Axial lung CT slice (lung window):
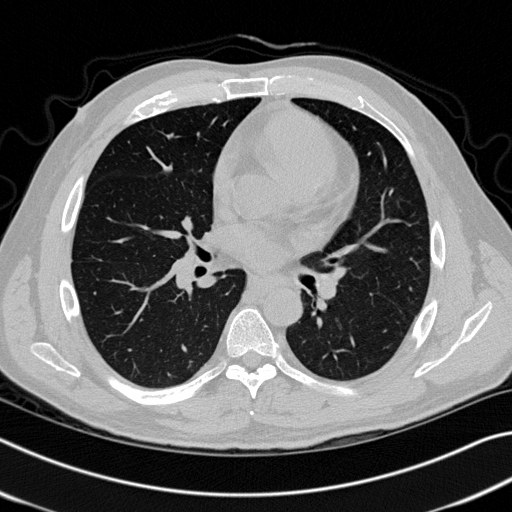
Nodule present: no